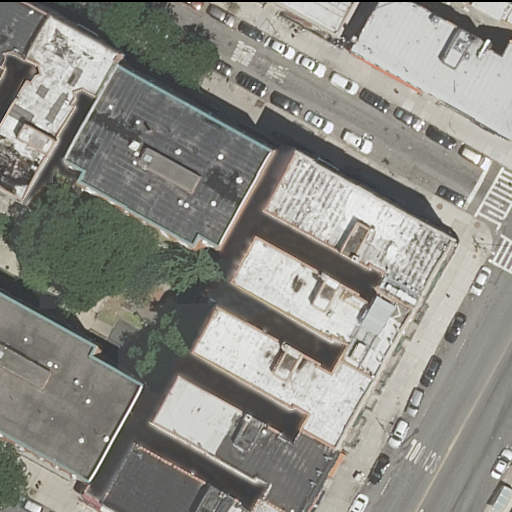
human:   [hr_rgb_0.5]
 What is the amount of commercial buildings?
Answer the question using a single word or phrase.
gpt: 0

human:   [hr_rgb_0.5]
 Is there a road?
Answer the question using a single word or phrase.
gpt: yes

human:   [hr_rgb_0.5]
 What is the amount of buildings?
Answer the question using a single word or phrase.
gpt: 13

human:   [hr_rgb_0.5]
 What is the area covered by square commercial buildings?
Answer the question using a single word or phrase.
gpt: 0m2

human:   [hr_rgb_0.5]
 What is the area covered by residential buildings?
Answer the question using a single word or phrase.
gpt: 4160m2

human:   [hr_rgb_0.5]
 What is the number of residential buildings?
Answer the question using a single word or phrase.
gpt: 13

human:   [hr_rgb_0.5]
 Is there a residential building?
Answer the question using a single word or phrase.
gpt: yes

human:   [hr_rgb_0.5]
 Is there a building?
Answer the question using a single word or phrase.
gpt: yes

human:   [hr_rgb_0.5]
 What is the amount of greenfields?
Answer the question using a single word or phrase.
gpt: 0

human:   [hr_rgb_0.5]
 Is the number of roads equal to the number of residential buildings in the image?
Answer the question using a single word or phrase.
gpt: no

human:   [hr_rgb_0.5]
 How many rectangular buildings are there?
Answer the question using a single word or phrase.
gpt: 3

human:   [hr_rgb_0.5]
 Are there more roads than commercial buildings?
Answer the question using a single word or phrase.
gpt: yes

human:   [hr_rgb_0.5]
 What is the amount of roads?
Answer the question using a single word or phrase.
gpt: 2

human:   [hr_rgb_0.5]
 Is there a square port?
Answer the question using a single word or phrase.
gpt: no

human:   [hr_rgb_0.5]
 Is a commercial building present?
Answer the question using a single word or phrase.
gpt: no

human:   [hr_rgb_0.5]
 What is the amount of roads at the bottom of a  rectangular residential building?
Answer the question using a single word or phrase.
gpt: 1

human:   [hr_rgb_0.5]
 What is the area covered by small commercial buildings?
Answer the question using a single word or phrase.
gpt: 0m2

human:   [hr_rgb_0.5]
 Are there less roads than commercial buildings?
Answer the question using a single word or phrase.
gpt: no

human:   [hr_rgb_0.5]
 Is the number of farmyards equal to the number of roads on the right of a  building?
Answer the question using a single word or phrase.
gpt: no

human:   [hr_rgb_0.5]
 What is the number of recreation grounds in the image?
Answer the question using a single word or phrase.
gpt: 0

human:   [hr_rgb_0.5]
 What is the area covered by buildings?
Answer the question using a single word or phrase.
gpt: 4160m2

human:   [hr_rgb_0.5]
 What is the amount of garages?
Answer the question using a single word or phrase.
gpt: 0

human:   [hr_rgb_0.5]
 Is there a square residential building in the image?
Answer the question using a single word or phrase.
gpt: no

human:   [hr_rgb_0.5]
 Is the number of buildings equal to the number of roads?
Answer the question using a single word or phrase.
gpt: no

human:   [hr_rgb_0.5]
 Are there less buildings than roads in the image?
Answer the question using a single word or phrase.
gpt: no

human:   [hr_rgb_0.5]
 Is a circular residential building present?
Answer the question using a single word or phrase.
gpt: no

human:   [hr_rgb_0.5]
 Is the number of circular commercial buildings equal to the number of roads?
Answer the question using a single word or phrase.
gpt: no

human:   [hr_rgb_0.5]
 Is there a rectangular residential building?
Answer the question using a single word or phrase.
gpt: yes

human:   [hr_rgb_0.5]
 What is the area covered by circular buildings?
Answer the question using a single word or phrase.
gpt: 0m2

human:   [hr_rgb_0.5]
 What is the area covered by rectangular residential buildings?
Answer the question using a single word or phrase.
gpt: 91m2

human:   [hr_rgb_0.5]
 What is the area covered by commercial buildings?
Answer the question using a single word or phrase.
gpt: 0m2

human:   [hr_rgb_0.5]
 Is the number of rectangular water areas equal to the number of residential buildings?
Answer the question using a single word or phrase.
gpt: no

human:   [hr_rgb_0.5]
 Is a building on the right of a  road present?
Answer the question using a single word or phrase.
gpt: yes

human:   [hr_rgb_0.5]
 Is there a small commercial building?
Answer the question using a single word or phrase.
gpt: no

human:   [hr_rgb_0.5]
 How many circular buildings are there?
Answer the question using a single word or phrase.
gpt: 0

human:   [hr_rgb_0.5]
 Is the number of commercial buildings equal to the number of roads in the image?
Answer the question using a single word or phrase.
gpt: no

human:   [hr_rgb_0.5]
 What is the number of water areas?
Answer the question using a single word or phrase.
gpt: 0

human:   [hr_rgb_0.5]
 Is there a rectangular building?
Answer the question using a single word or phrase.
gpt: yes

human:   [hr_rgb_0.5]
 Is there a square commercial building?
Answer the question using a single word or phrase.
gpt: no

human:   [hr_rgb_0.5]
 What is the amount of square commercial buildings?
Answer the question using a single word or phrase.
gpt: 0

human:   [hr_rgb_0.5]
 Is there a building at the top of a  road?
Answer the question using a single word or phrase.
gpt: yes

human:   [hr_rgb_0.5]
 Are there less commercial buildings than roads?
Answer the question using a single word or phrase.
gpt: yes

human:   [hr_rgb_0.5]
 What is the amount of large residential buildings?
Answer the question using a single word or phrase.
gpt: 3

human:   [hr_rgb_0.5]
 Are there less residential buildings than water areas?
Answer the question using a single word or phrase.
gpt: no

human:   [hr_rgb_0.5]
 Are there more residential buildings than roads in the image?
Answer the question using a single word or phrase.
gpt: yes

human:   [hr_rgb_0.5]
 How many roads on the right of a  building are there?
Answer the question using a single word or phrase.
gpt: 2

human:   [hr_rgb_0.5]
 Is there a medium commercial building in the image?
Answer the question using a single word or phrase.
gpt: no

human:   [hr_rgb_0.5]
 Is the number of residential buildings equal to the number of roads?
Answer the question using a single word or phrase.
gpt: no

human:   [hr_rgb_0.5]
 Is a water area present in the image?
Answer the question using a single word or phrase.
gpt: no

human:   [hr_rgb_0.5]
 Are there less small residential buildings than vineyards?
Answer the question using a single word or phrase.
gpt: no

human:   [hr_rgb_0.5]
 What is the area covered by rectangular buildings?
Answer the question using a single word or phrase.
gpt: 91m2

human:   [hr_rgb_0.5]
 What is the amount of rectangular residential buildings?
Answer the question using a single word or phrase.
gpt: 3

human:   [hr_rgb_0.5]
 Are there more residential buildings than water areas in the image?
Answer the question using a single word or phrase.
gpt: yes

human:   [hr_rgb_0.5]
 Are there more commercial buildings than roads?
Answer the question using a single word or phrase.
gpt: no

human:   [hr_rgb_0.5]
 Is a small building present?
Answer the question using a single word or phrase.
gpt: yes

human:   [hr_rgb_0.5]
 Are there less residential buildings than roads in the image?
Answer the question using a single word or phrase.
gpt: no

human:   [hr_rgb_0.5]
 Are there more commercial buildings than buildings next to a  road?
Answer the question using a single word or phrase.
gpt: no

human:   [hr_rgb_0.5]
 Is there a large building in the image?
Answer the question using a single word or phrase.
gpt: yes

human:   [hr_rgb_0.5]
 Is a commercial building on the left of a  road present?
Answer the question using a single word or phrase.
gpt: no

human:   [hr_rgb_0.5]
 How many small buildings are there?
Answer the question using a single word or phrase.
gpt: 4

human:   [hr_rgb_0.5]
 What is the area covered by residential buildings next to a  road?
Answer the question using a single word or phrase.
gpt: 4160m2

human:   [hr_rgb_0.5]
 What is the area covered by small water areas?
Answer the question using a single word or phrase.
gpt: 0m2

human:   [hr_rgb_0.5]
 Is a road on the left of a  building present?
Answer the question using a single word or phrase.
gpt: no

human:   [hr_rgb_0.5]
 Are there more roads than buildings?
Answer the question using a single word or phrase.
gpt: no